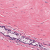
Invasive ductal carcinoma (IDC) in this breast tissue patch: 0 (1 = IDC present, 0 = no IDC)